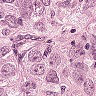
Metastatic tissue present: yes